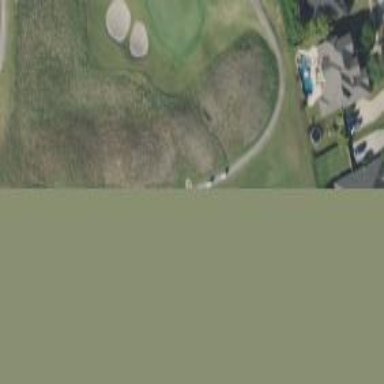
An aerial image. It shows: Rough grassy area used for golf.